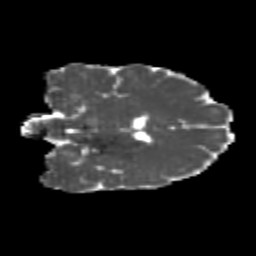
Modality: MD
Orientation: coronal
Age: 20
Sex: female
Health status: healthy
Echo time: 0.074 s